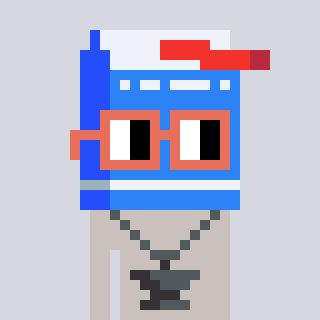
a pixel art character with square orange glasses, a milk-shaped head and a foggrey-colored body on a cool background